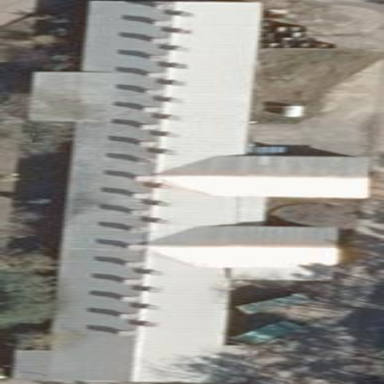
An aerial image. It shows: Chicken coop building.